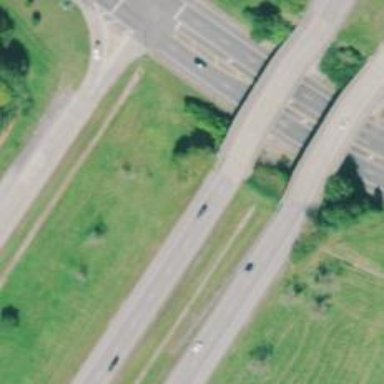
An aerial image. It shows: Bridge over motorway.